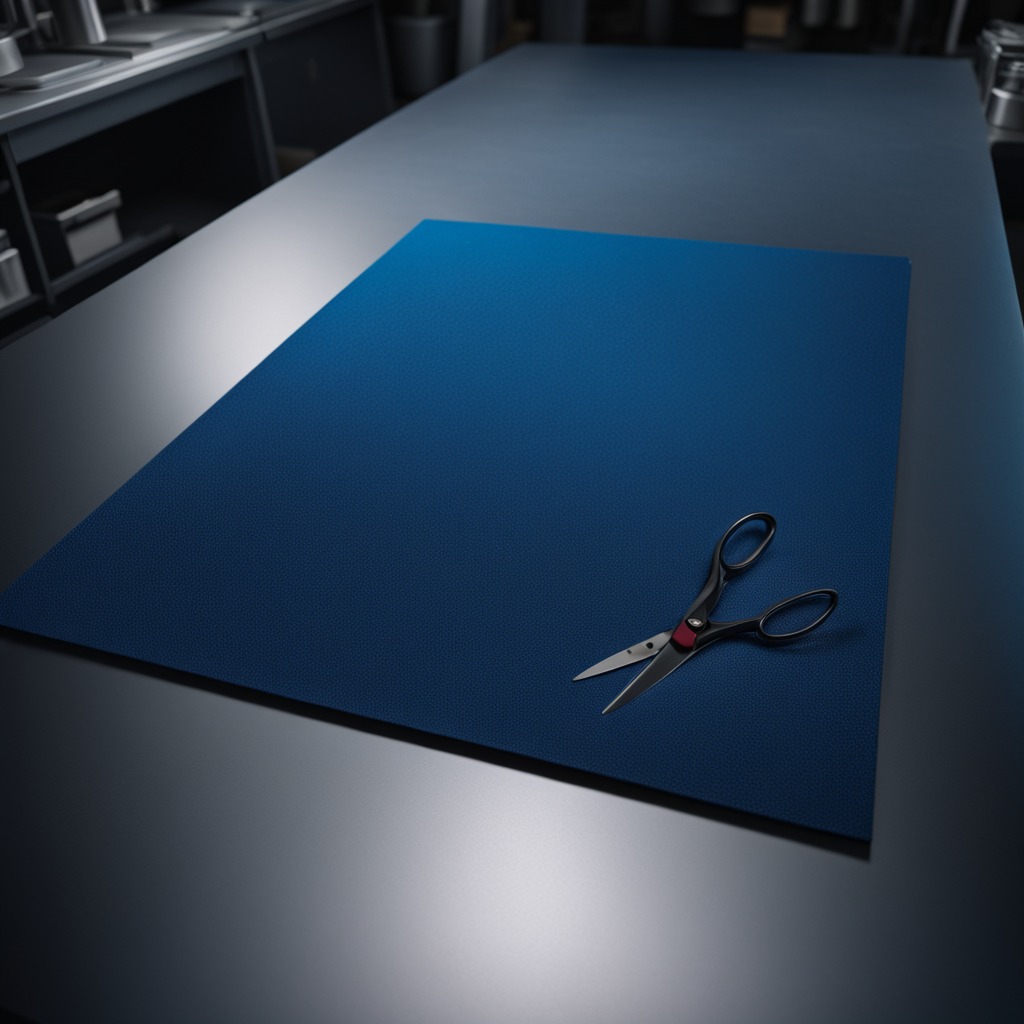
A scissor lies on the clean granite tabletop covered with a blue rubber mat inside a workshop at night dim ambient light soft shadows worn but beneath the mat